Interaction volume radius: 5 \u00c5
Interaction volume height: 15 \u00c5
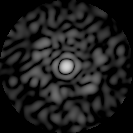
Disorder parameter: 0.8582